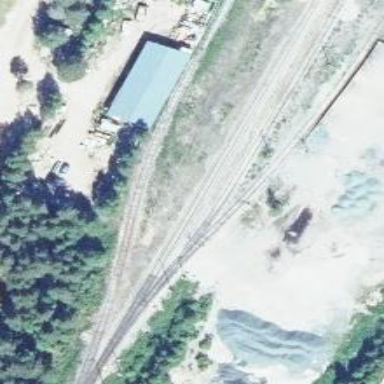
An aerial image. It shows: Wedge used for railway derailment.